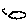
Label: cloud